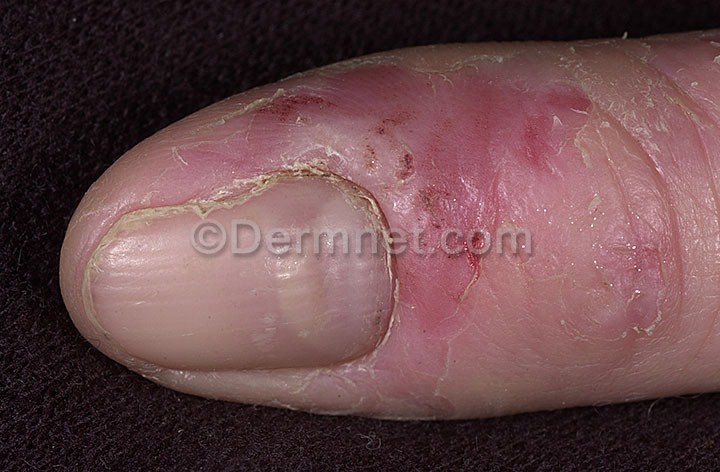
Disease: Nail Fungus and other Nail Disease